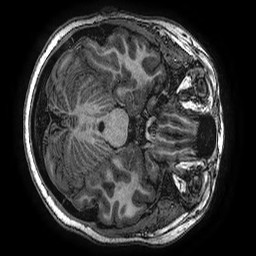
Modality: T1w
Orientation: axial
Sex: female
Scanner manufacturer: ge
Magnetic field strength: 3 T
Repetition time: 0.00766 s
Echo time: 0.003476 s